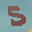
Label: 5